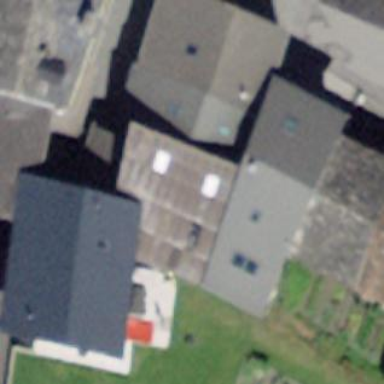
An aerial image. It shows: Terrace building.